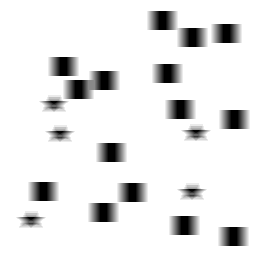
Squares: 15
Triangles: 0
Stars: 5
Total shapes: 20